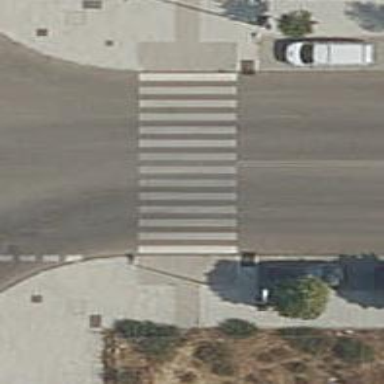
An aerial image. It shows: Uncontrolled road crossing.